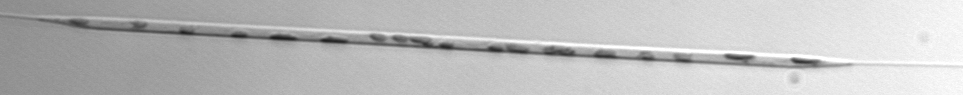
Label: Rhizosolenia